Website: macys
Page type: billing-address
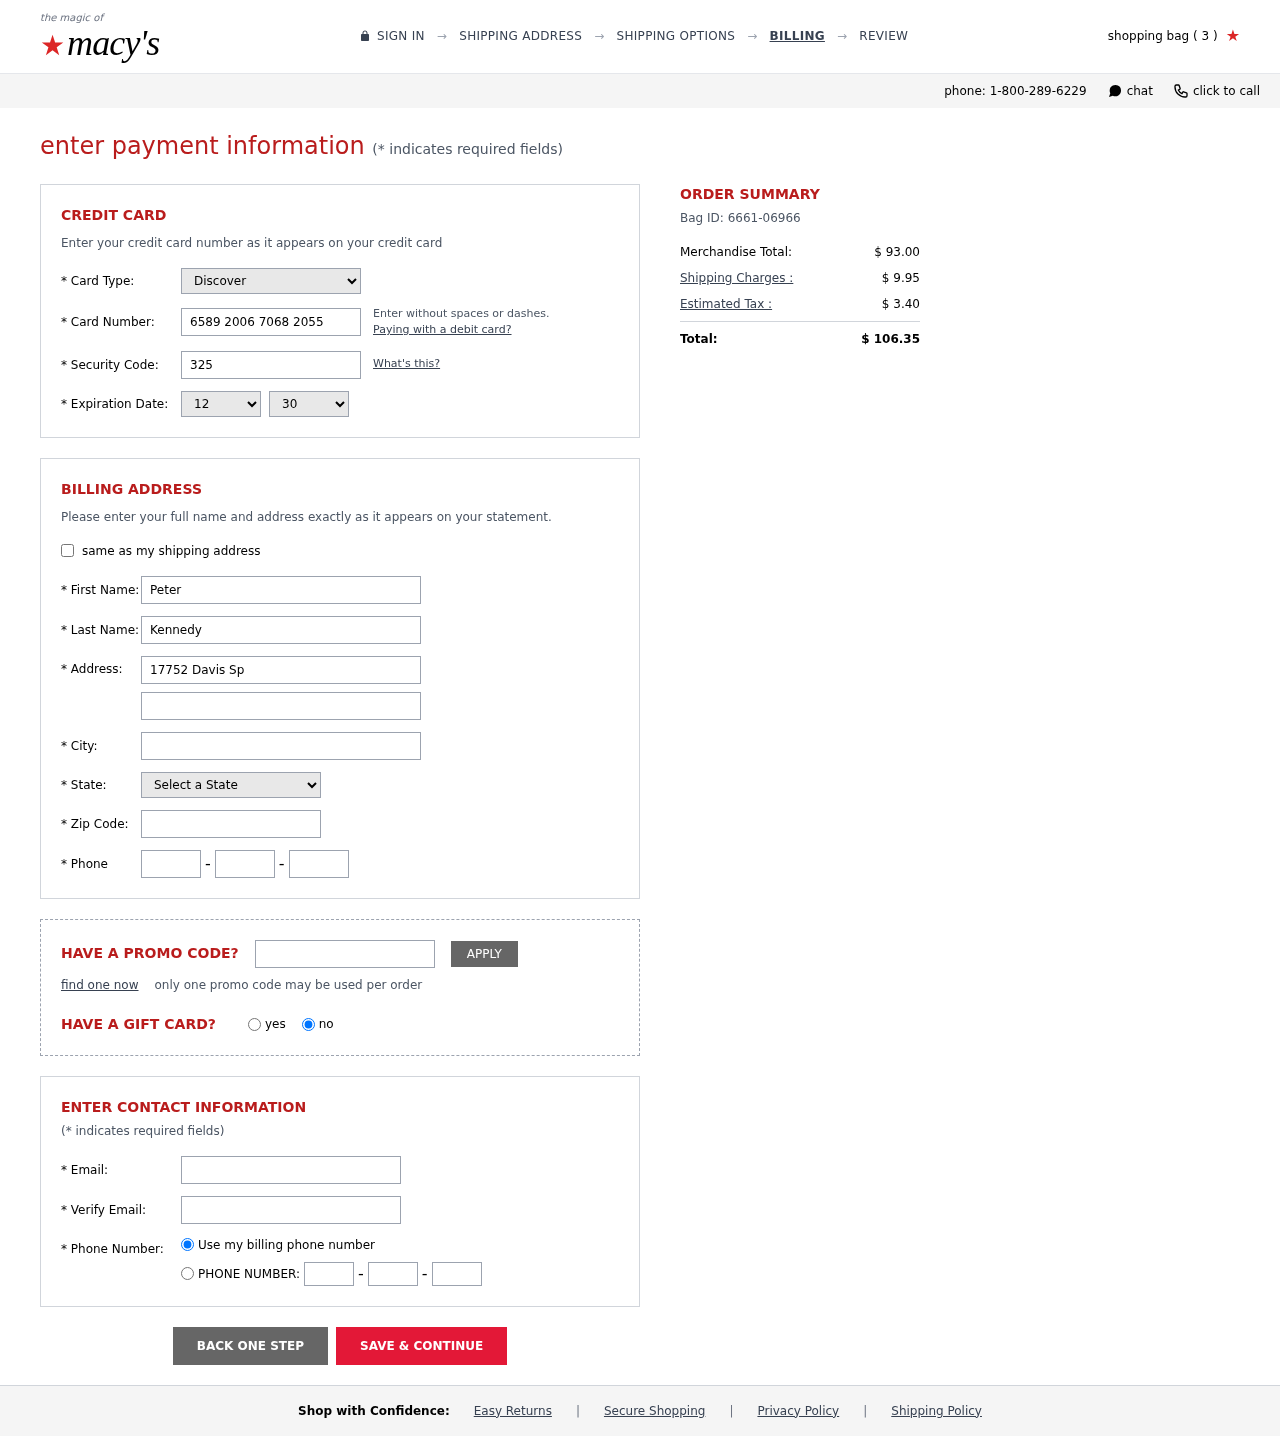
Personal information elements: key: PII_CARD_CVV
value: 325
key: PII_CARD_EXPIRY_MONTH
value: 12
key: PII_CARD_EXPIRY_YEAR
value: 30
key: PII_CARD_NUMBER
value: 6589 2006 7068 2055
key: PII_CARD_TYPE
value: Discover
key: PII_CITY
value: South Cassandraborough
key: PII_EMAIL
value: peterkennedy@hotmail.com
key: PII_FIRSTNAME
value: Peter
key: PII_LASTNAME
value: Kennedy
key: PII_PHONE_AREA
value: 286
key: PII_PHONE_PREFIX
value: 403
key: PII_PHONE_SUFFIX
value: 0335
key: PII_POSTCODE
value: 35633
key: PII_STATE_ABBR
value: ME
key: PII_STREET
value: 17752 Davis Spurs Apt. 615
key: PII_STREET2
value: Apt. 596
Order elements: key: ORDER_NUM_ITEMS
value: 3
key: ORDER_ID
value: Bag ID: 6661-06966
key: ORDER_SUBTOTAL
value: $ 93.00
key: ORDER_SHIPPING_COST
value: $ 9.95
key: ORDER_TAX
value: $ 3.40
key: ORDER_TOTAL
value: $ 106.35